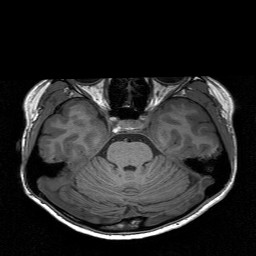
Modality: T1w
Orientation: coronal
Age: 21
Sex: female
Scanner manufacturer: siemens
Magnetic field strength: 3 T
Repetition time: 1.9 s
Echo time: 0.00226 s